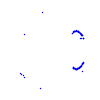
Particle: pion